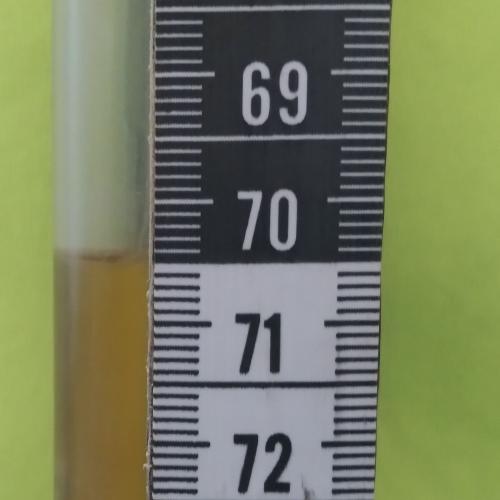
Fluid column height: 70.4 cm